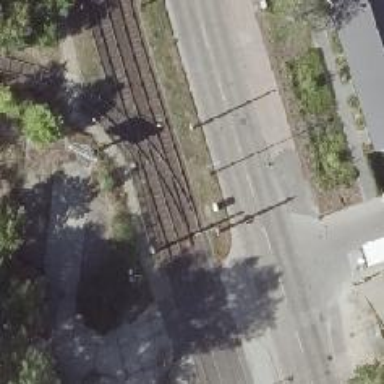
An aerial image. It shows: Tram railway with one track. The railway is electrified with contact lines.